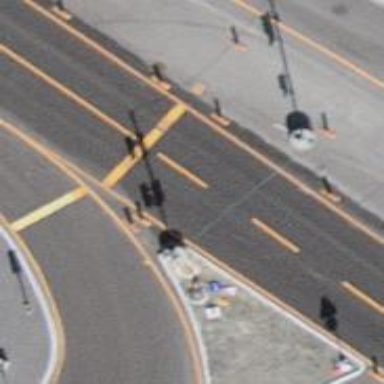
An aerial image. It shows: Primary road with asphalt surface.